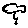
Label: cloud